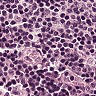
Metastatic tissue present: no